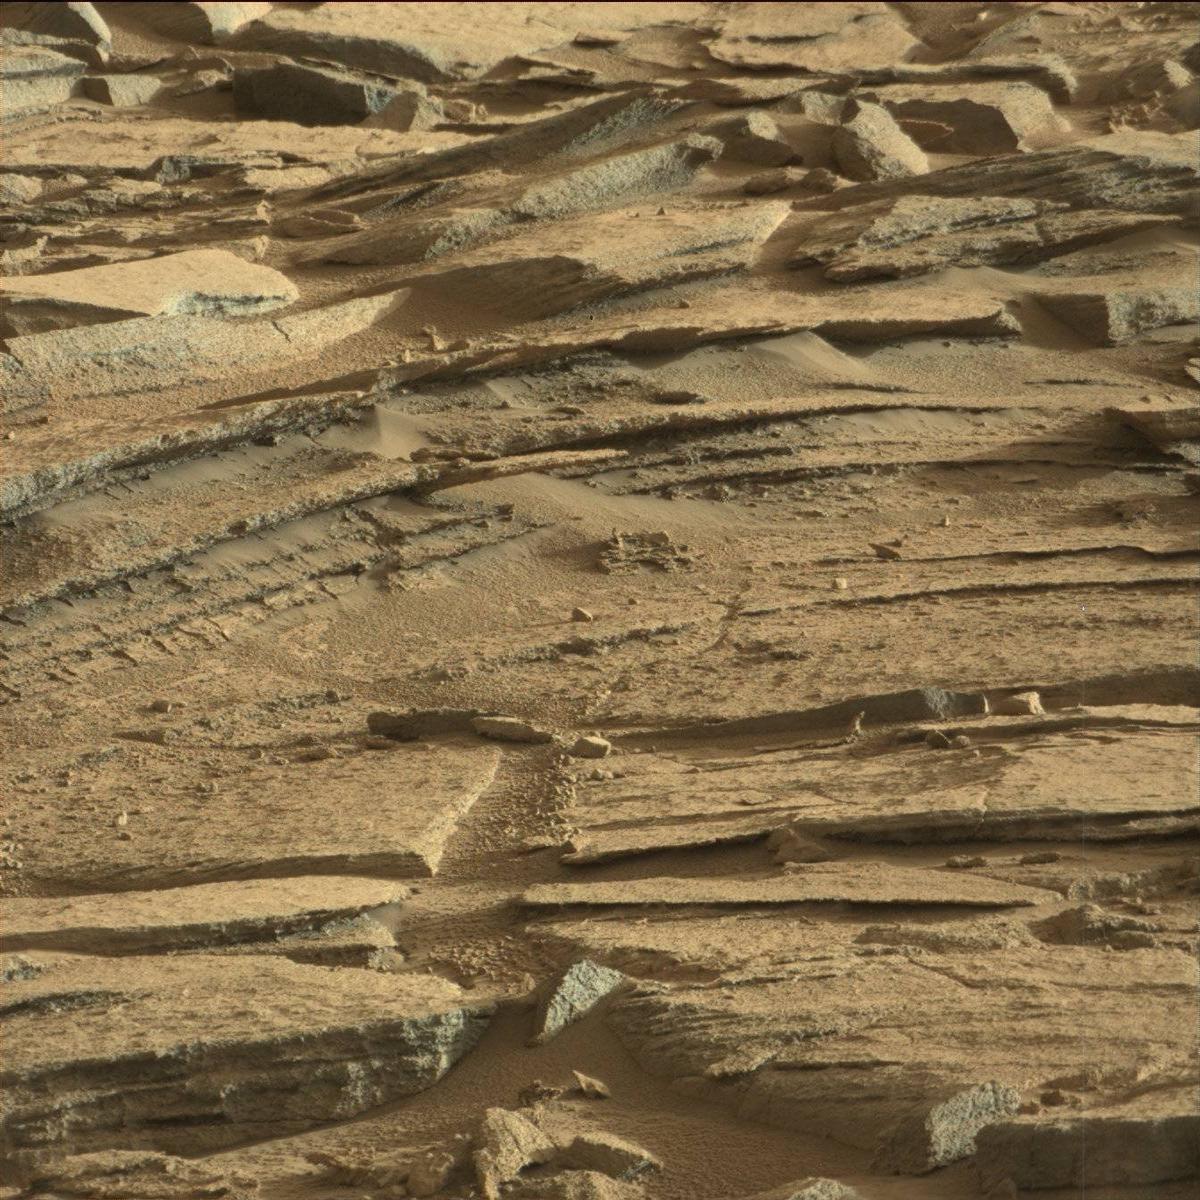
Terrain classes present: Bedrock, Sand / Soil